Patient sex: M
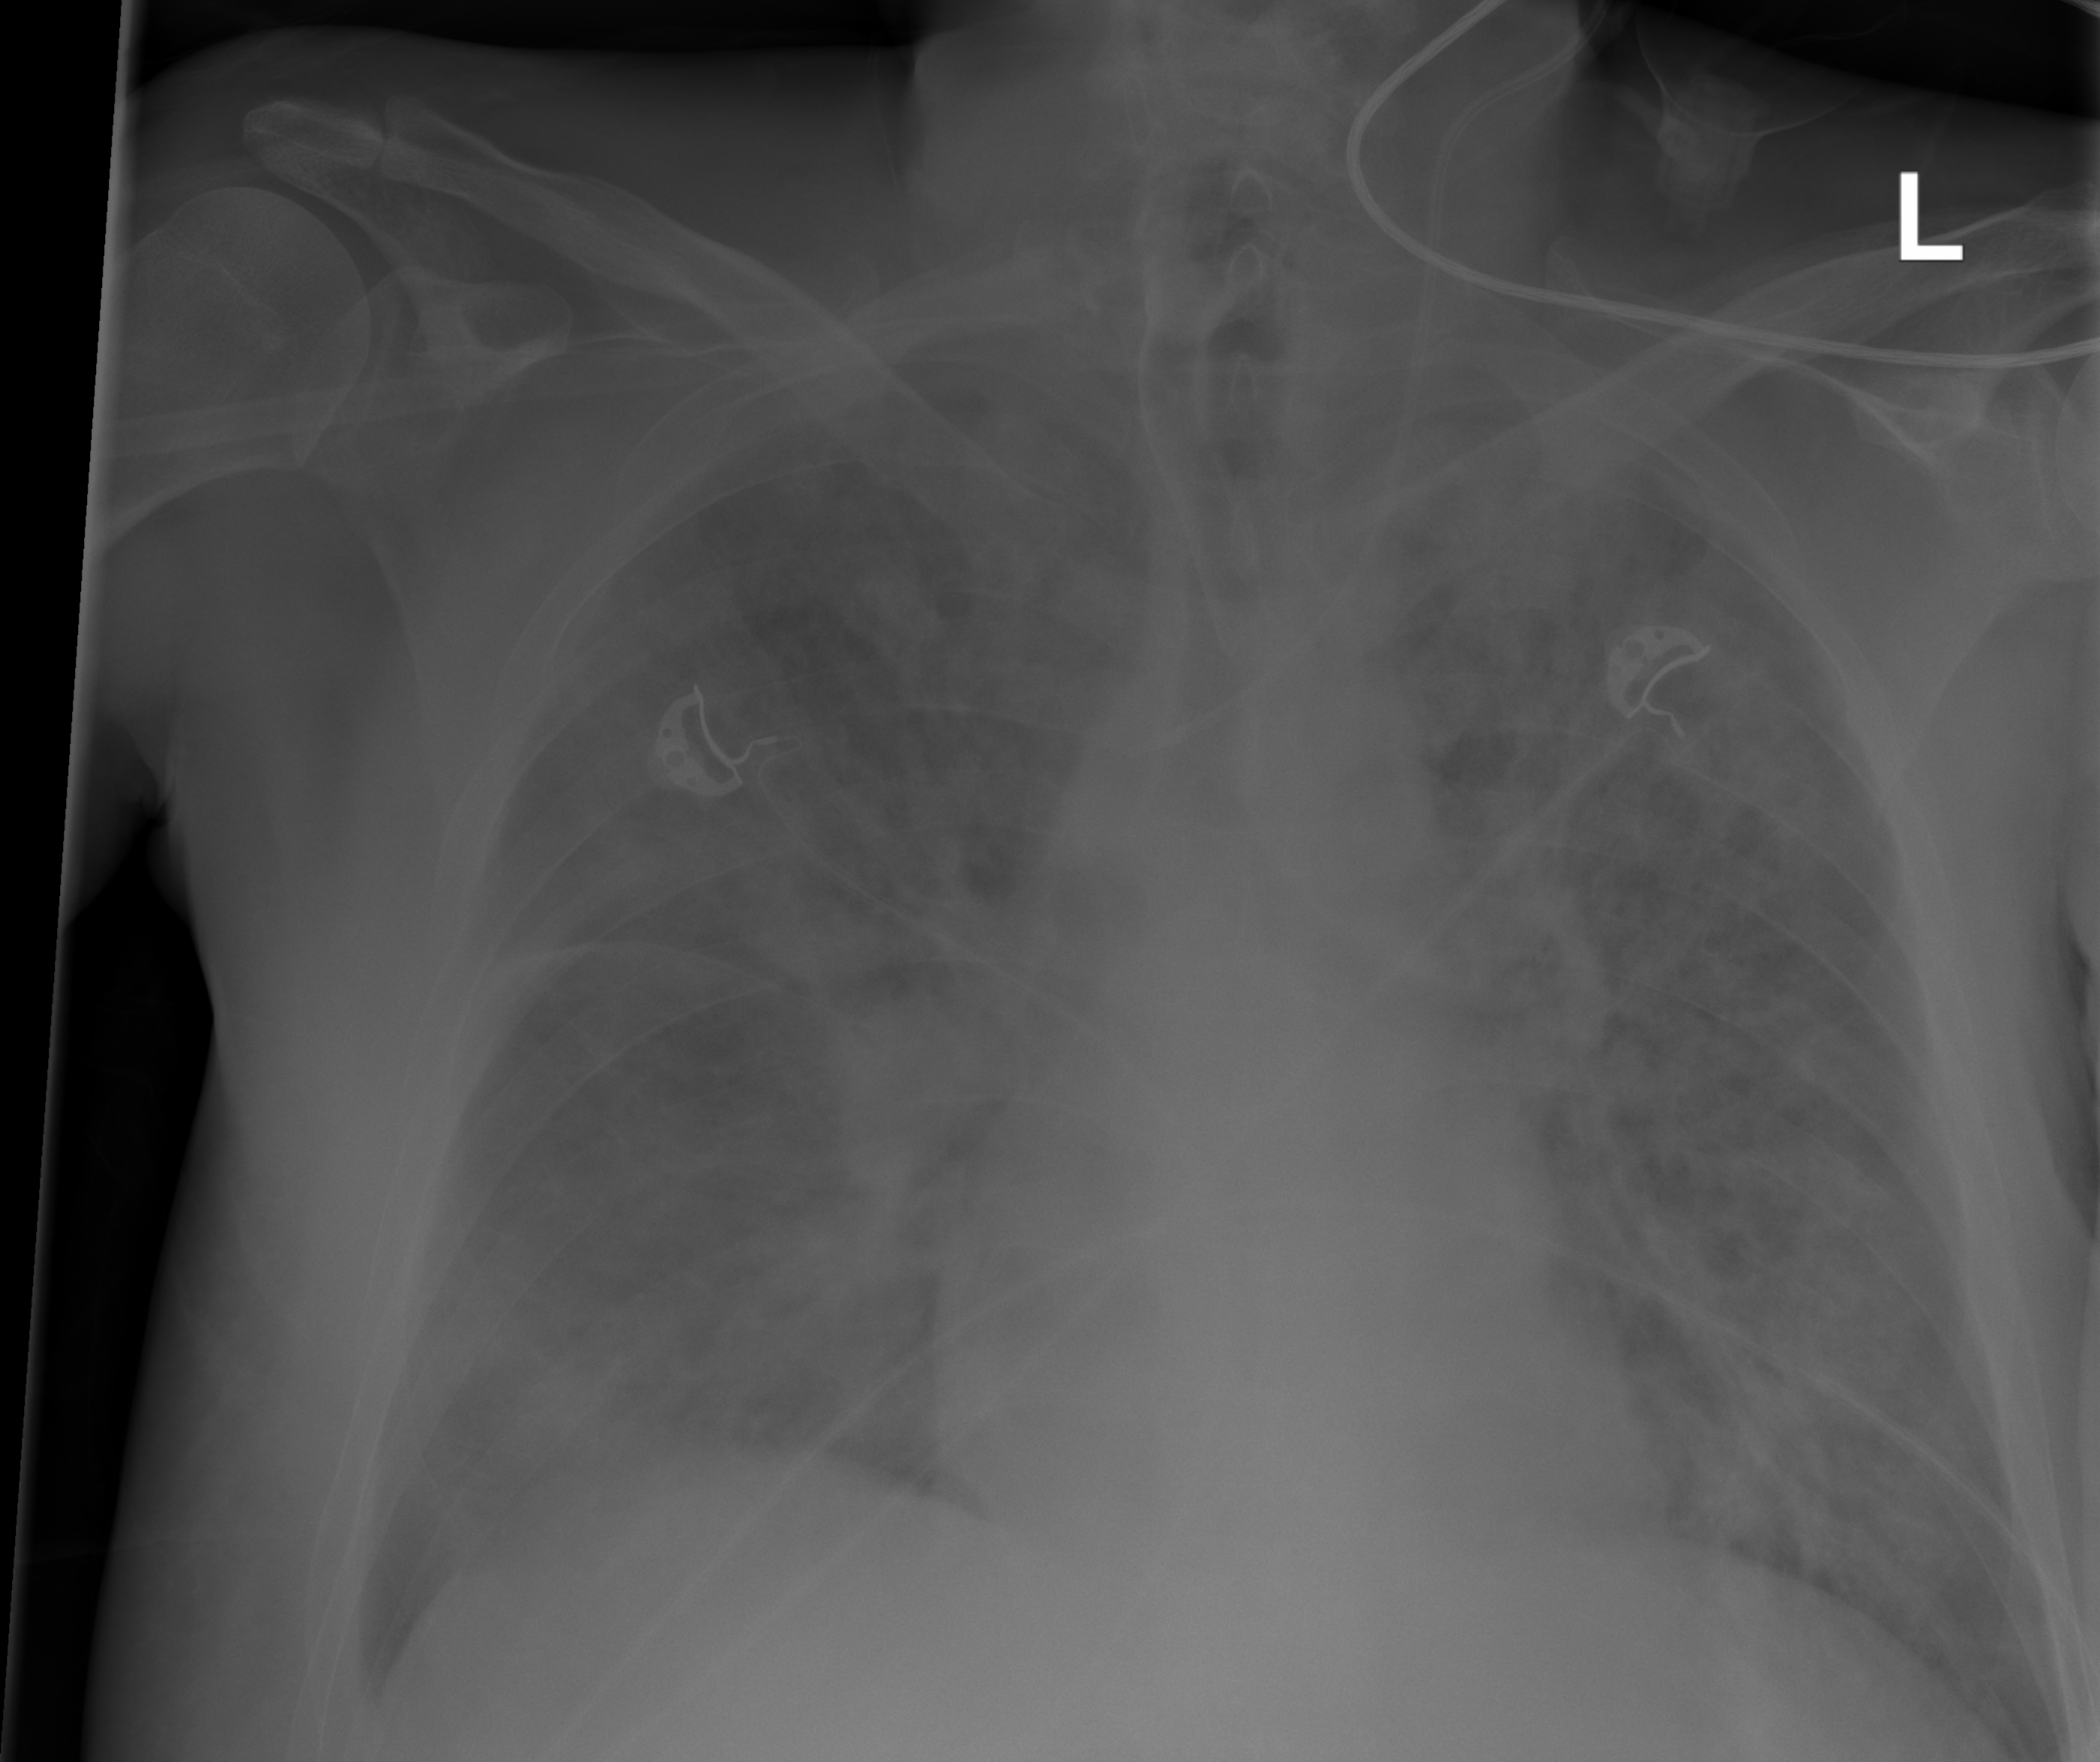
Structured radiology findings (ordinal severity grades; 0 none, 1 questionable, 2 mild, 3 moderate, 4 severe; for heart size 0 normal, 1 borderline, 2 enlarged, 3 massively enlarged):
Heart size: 0
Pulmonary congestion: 3
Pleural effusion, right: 3
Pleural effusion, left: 2
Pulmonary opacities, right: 3
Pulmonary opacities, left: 3
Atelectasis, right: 3
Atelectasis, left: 3